Question: Which language family does kannada belongs to?
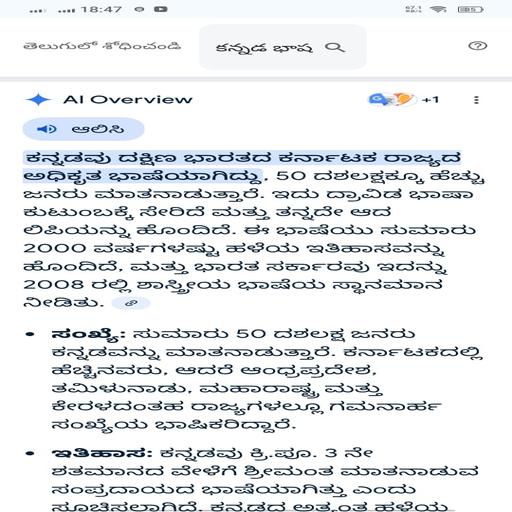
Answer: Dravidian